Question: I am using this function from the documentation to make a nice plot with matplotlib.
'''
def demo_grid_with_single_cbar(fig):
"""
A grid of 2x2 images with a single colorbar
"""
grid = AxesGrid(fig, 132, # similar to subplot(132)
nrows_ncols = (2, 2),
axes_pad = 0.0,
share_all=True,
label_mode = "L",
cbar_location = "top",
cbar_mode="single",
)
Z, extent = get_demo_image()
for i in range(4):
im = grid[i].imshow(Z, extent=extent, interpolation="nearest")
#plt.colorbar(im, cax = grid.cbar_axes[0])
grid.cbar_axes[0].colorbar(im)
for cax in grid.cbar_axes:
cax.toggle_label(False)
# This affects all axes as share_all = True.
grid.axes_llc.set_xticks([-2, 0, 2])
grid.axes_llc.set_yticks([-2, 0, 2])
'''
I would like to change the minorlocator. but I really have no clue where to change the code.
If it where just a single graphics I would manipulate the axes object. But with AxesGrid I am lost.
'''
majorLocator = MultipleLocator(50)
majorFormatter = FormatStrFormatter('%d')
minorLocator = MultipleLocator(10)
ax.yaxis.set_major_locator(majorLocator)
ax.yaxis.set_major_formatter(majorFormatter)
ax.yaxis.set_minor_locator(minorLocator)
'''
EDIT after the question was solved.
The result should look like the following picture, notice the minor ticks!
The result should look like this image

Maybe someone else can append it. I cannot because my reputation credits do not suffice.
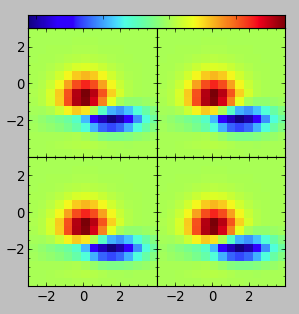
Answer: Note the warning on <URL>. If you have a new enough version of 'matplotlib' this works.
'''
from mpl_toolkits.axes_grid1 import ImageGrid
def get_demo_image():
import numpy as np
from matplotlib.cbook import get_sample_data
f = get_sample_data("axes_grid/bivariate_normal.npy", asfileobj=False)
z = np.load(f)
# z is a numpy array of 15x15
return z, (-3,4,-4,3)
def demo_grid_with_single_cbar(fig):
"""
A grid of 2x2 images with a single colorbar
"""
grid = ImageGrid(fig, 132, # similar to subplot(132)
nrows_ncols = (2, 2),
axes_pad = 0.0,
share_all=True,
label_mode = "L",
cbar_location = "top",
cbar_mode="single",
)
Z, extent = get_demo_image()
for i in range(4):
im = grid[i].imshow(Z, extent=extent, interpolation="nearest")
#plt.colorbar(im, cax = grid.cbar_axes[0])
grid.cbar_axes[0].colorbar(im)
for cax in grid.cbar_axes:
cax.toggle_label(False)
# This affects all axes as share_all = True.
grid.axes_llc.set_xticks([-2, 0, 2])
grid.axes_llc.set_yticks([-2, 0, 2])
for i in range(4):
ax = grid[i]
ax.yaxis.set_minor_locator(MultipleLocator(.5))
'''